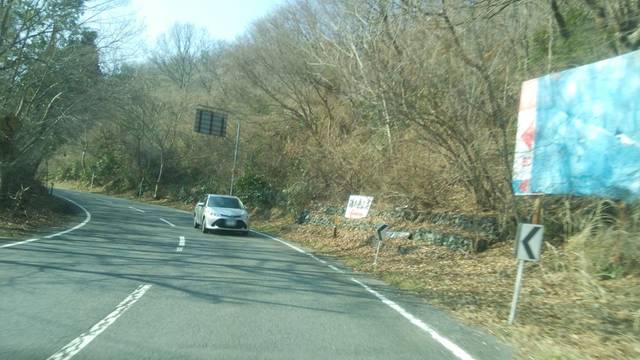
Region: Japan
Coordinates: 37.013, 140.812